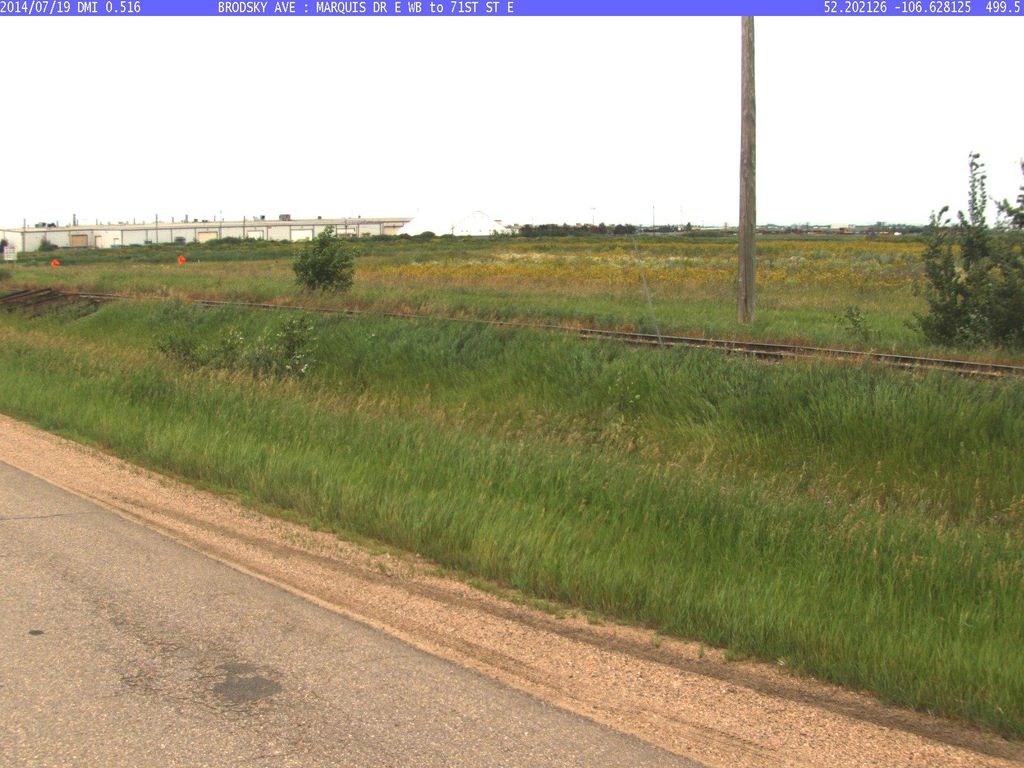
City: saskatoon